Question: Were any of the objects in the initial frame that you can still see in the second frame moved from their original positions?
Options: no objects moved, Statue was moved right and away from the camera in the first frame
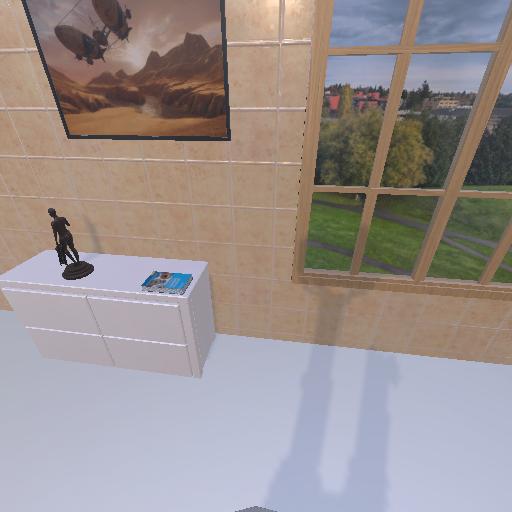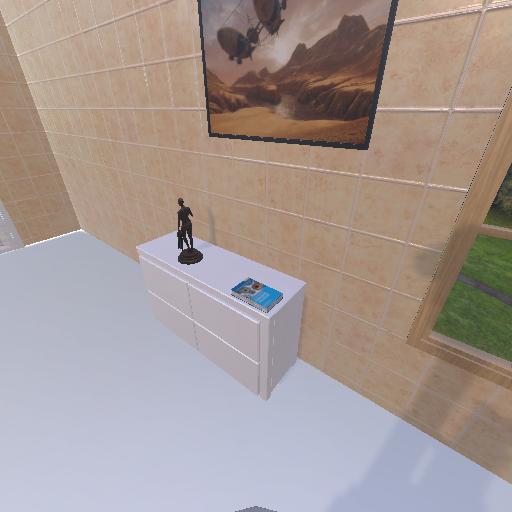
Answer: no objects moved